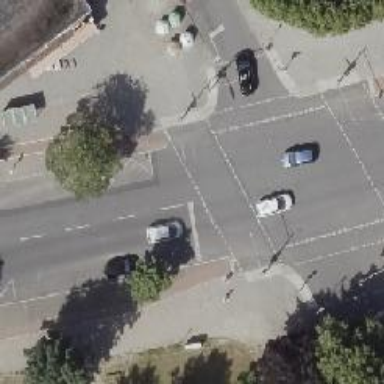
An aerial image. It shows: Road with traffic signals for signaling.